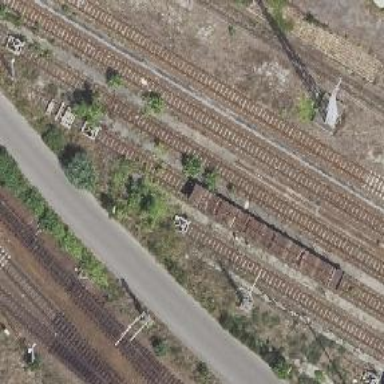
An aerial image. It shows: Railway yard in service.